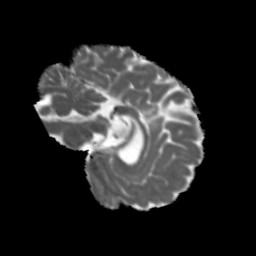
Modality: MD
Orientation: sagittal
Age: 27
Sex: female
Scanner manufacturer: siemens
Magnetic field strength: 3 T
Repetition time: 5.47 s
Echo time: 0.0854 s